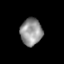
Tissue: lung
Cell type: Endothelial cells
Senescence score: 0.2276
Nuclear area (px): 579
Mean DAPI intensity: 147.325